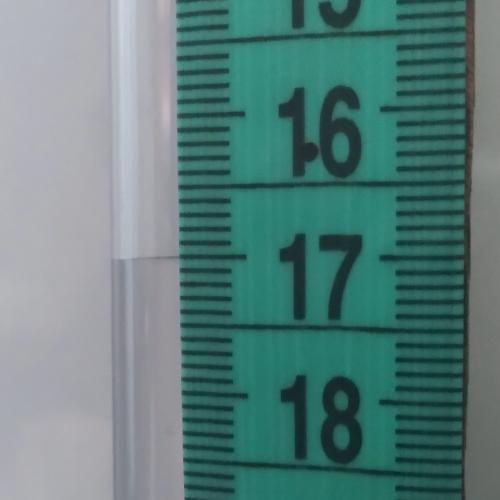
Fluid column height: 17.0 cm